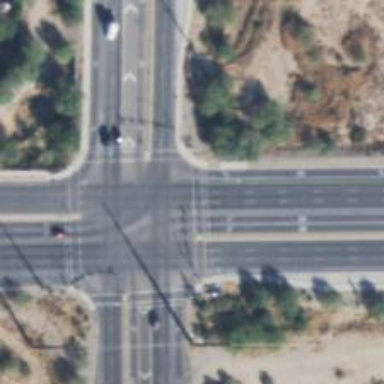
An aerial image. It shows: Unmarked road crossing.